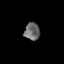
Tissue: lung
Cell type: Epithelial cells
Senescence score: 0.2405
Nuclear area (px): 265
Mean DAPI intensity: 104.875